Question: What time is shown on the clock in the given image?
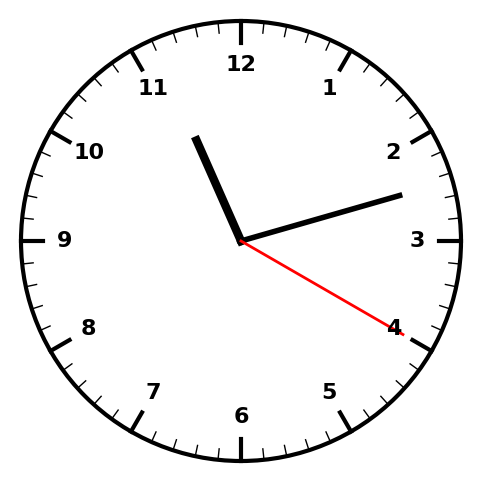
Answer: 11:12:20